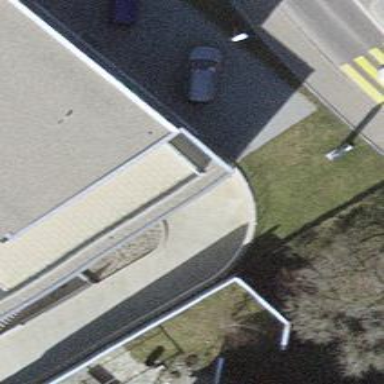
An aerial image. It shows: Parking entrance.